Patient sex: F
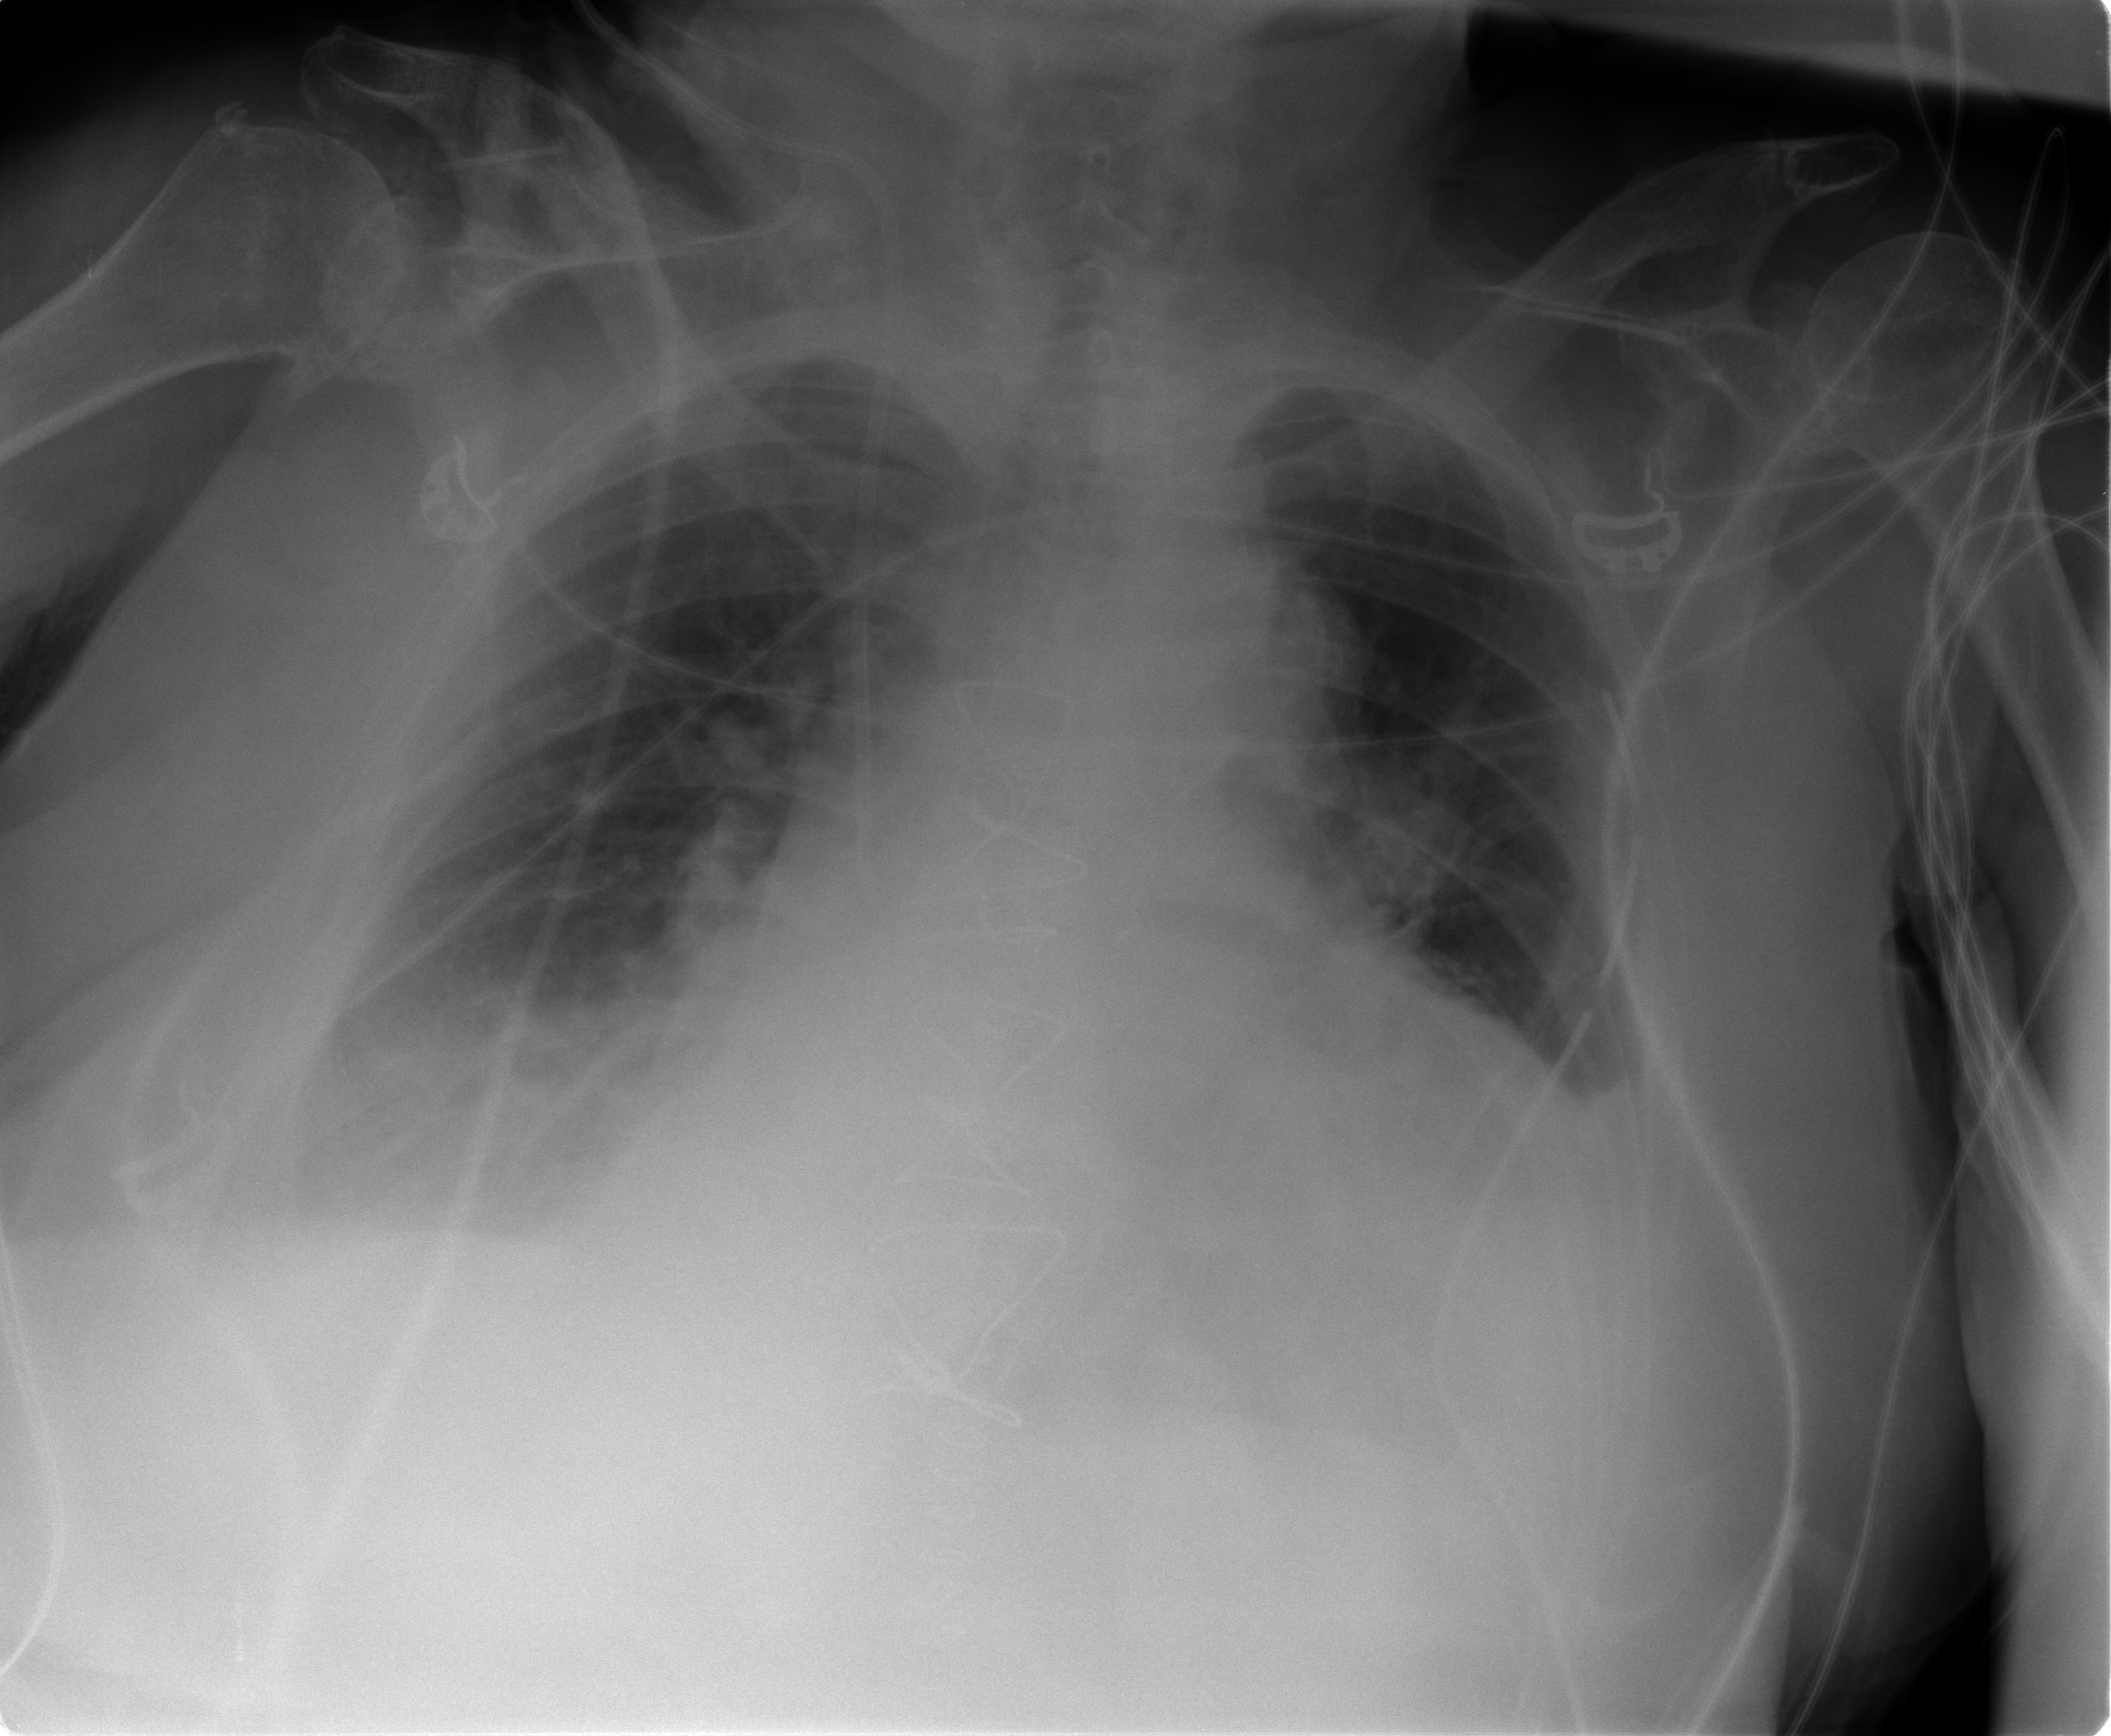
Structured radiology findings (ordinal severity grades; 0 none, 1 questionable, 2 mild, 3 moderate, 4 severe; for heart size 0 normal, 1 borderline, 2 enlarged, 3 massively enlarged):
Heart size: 2
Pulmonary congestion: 2
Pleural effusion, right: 2
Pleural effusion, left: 2
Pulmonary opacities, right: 2
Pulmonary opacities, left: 0
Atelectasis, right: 2
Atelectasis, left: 2